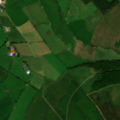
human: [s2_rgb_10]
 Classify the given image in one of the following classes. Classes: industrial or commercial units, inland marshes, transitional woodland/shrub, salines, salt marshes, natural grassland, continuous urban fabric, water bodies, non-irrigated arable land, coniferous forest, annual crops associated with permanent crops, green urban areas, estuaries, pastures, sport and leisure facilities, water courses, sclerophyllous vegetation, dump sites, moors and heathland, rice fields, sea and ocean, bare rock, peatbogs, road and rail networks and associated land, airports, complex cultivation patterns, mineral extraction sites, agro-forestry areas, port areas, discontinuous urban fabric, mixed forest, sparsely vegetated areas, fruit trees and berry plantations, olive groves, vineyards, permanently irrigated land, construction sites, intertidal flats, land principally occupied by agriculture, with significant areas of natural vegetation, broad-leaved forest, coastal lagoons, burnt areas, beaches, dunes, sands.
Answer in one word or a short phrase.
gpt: pastures, coniferous forest, transitional woodland/shrub, peatbogs